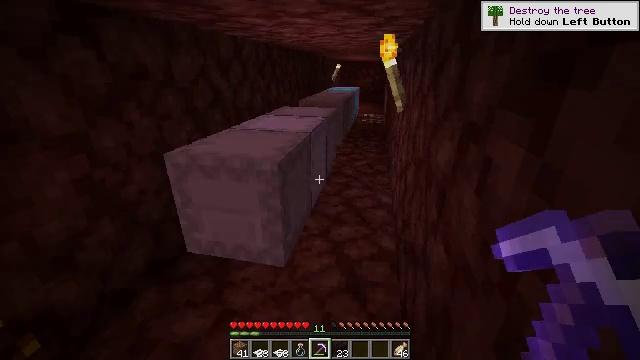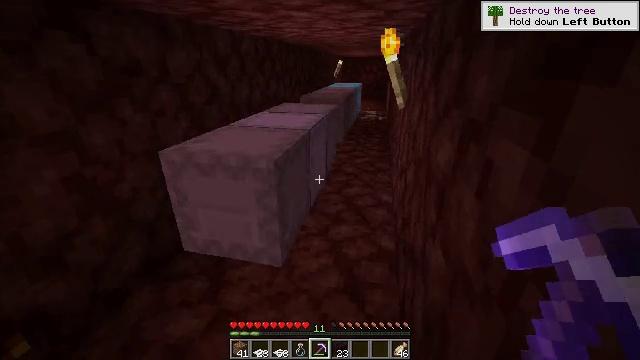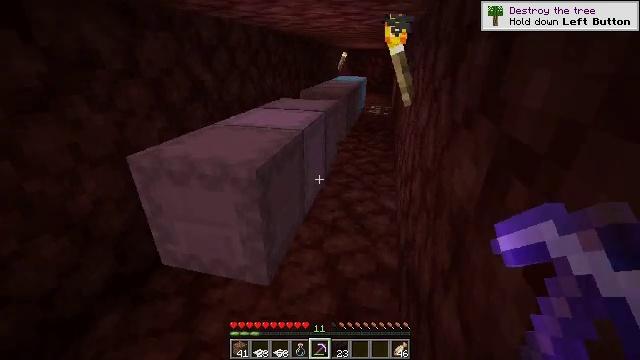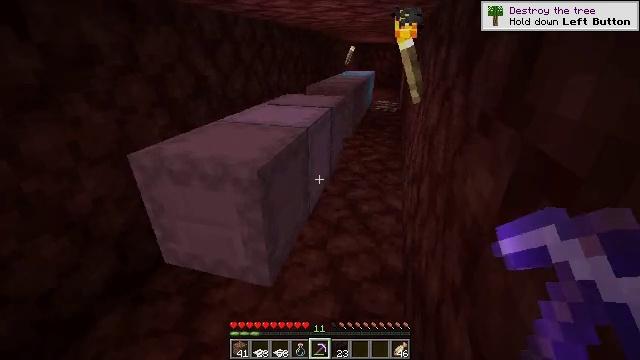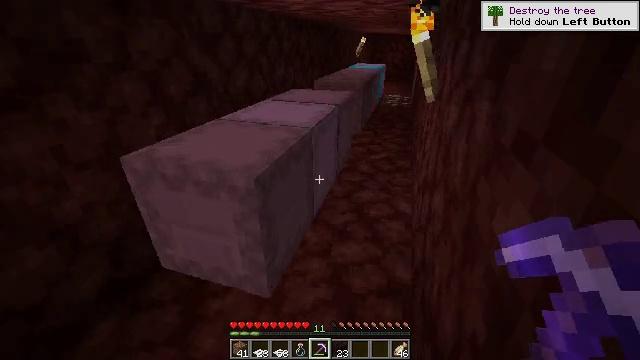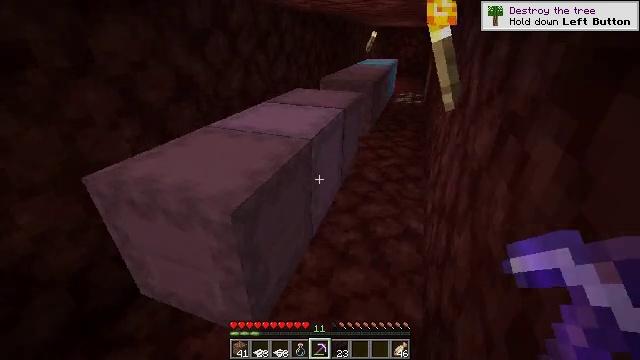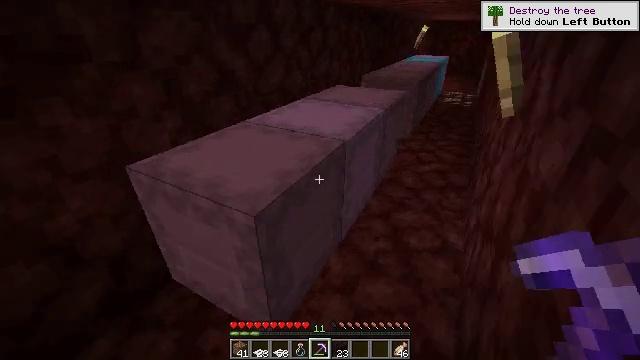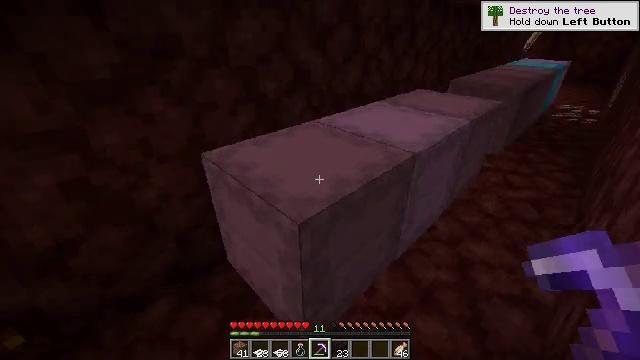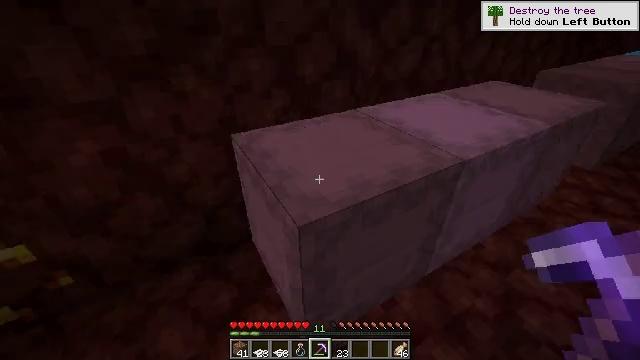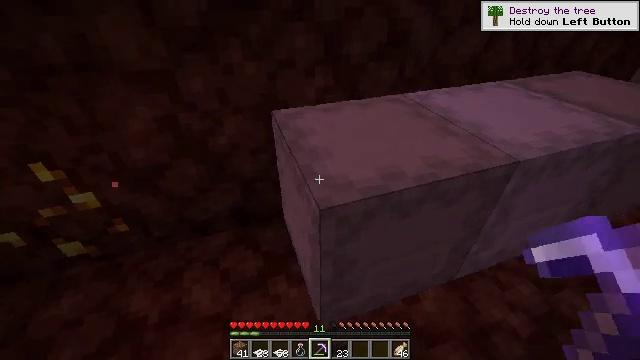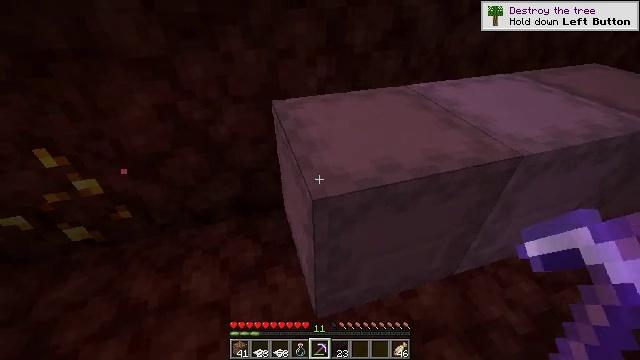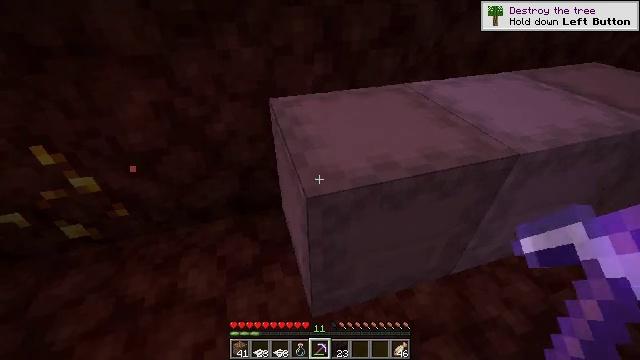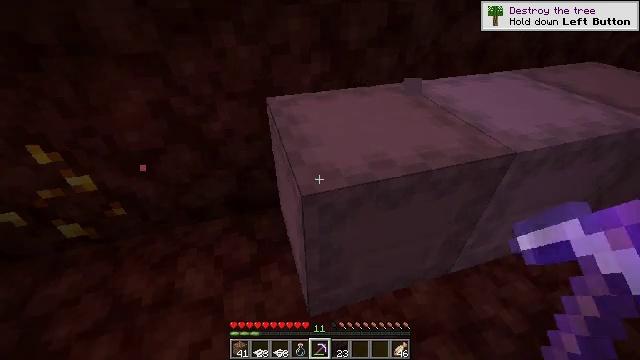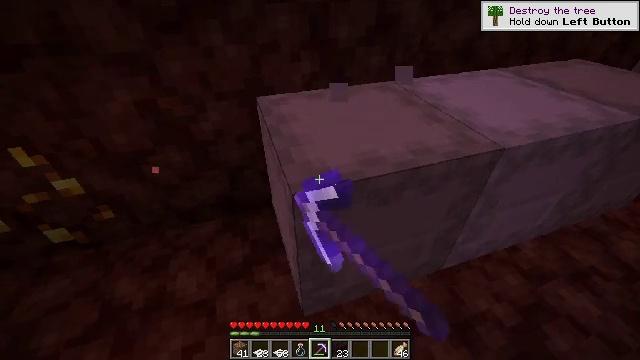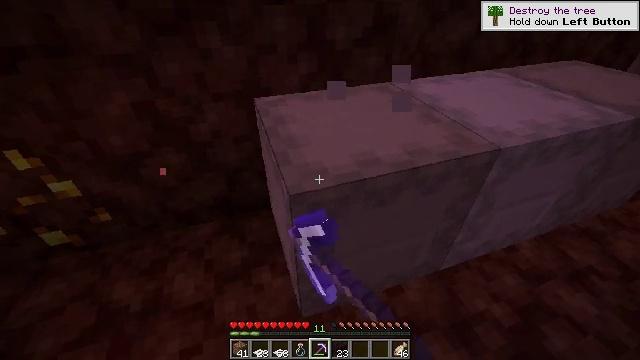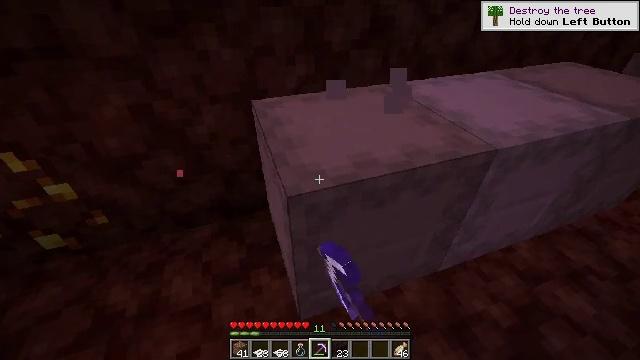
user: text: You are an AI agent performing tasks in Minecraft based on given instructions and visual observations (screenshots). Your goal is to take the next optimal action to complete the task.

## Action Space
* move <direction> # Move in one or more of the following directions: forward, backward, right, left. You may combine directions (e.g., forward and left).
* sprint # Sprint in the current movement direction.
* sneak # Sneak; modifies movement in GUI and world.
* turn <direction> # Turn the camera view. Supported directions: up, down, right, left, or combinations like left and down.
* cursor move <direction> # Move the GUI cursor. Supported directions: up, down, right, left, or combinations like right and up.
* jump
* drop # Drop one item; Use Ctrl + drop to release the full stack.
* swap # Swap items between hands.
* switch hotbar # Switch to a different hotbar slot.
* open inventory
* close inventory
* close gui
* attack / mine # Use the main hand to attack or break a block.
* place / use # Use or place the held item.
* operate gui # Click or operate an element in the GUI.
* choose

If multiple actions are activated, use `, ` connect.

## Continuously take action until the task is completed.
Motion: motion action
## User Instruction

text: Mine the shulker box.
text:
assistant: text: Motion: move forward and move right
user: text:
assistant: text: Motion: move forward and move right, turn left and down
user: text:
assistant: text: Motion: move forward and move right, turn left and down
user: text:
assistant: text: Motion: move forward and move right, turn left and down
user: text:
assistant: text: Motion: move forward and move right, turn left and down
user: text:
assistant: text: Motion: move forward and move right, turn left
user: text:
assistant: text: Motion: move forward and move right, turn left
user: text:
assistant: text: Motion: turn left and down
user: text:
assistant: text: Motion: turn left and down
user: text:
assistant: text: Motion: turn left and down
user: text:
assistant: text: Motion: no_op
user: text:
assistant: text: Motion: attack / mine
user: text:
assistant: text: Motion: turn right, attack / mine
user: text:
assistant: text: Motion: attack / mine
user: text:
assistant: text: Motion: attack / mine
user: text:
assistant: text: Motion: attack / mine
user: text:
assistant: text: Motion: no_op
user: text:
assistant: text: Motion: no_op
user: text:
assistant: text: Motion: no_op
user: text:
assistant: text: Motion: no_op
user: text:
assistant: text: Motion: no_op
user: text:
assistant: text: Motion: no_op
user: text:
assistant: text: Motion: use / place
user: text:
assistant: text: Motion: use / place
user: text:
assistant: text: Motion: no_op
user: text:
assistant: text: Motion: no_op
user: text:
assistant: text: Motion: no_op
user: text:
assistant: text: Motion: no_op
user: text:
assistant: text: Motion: no_op
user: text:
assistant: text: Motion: cursor move up